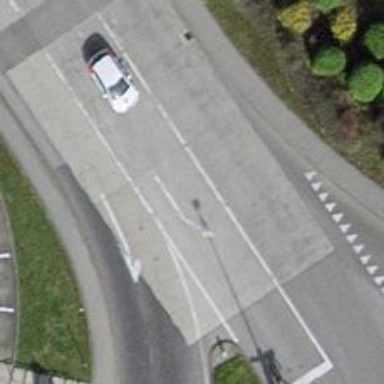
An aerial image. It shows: Secondary road.